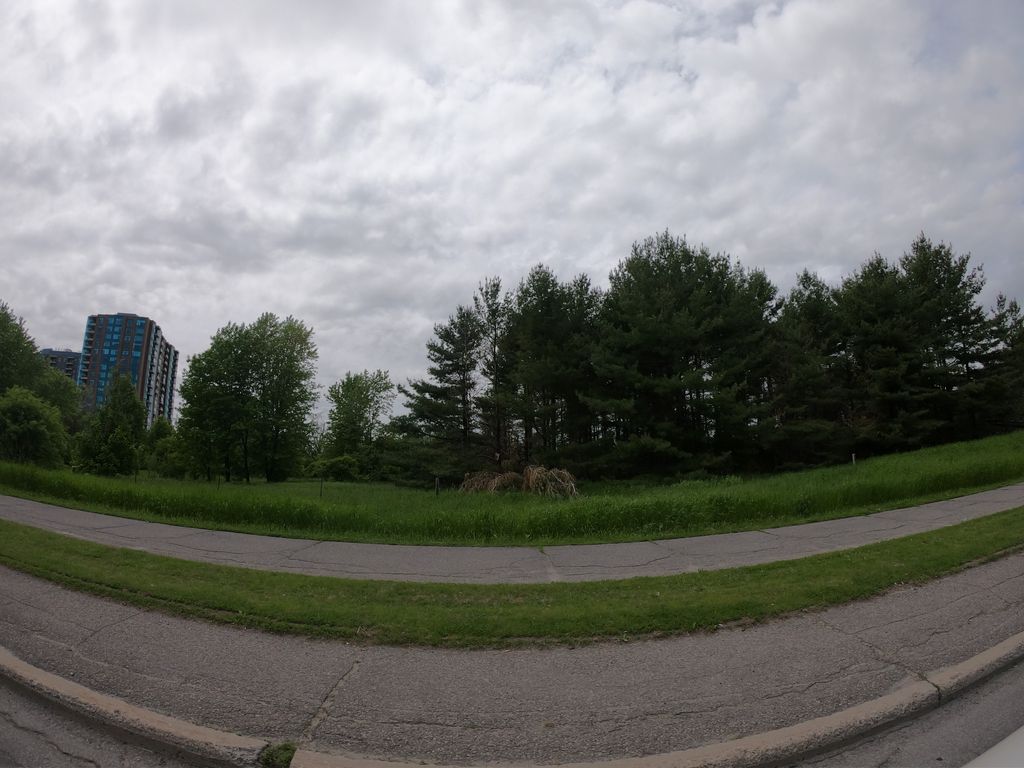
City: ottawa-gatineau